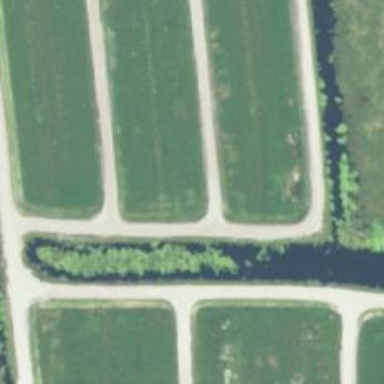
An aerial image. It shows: Canal.